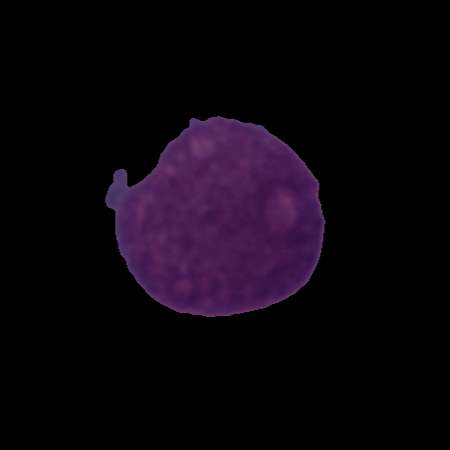
Label: cancer